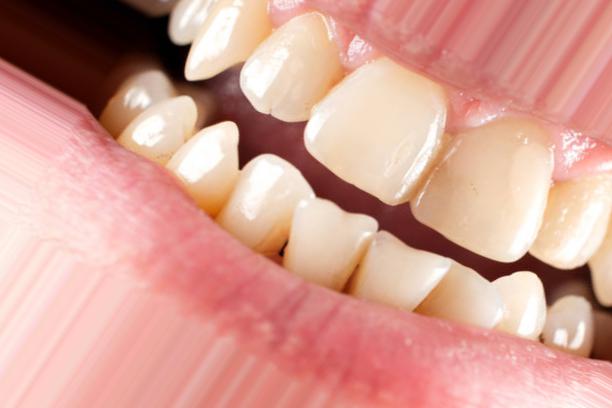
Condition: Caries